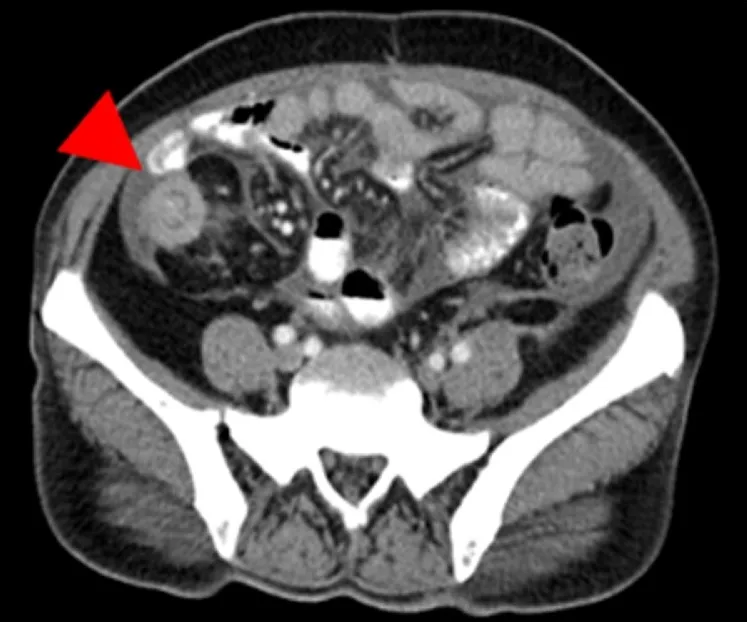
Axial section of the abdominal CT scan demonstrating the target sign of intussusception, marked by a red arrowhead.
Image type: radiology (ct)